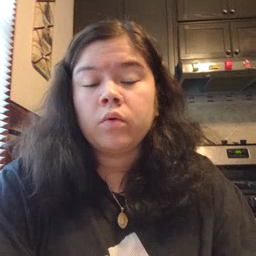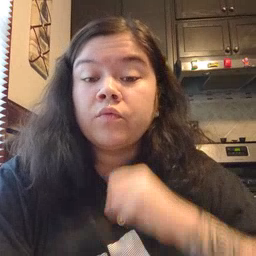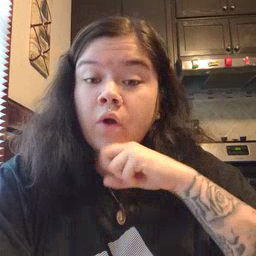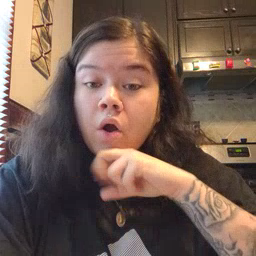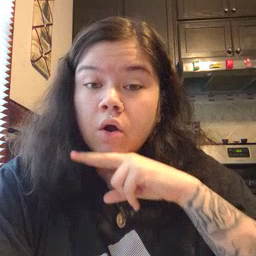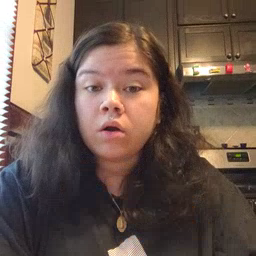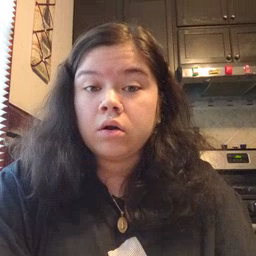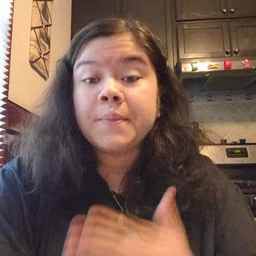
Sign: frog